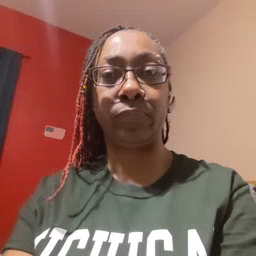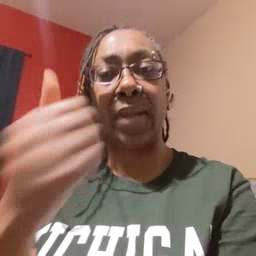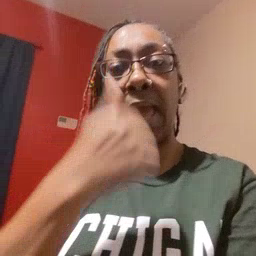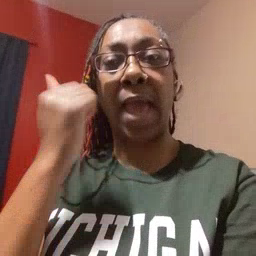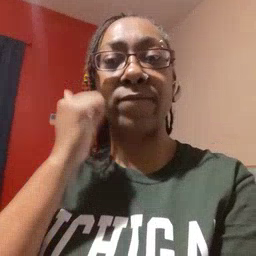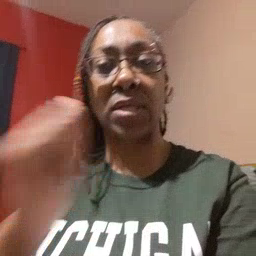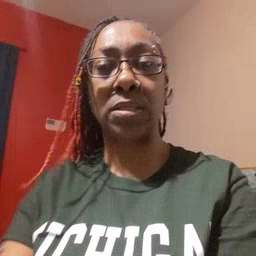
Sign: every